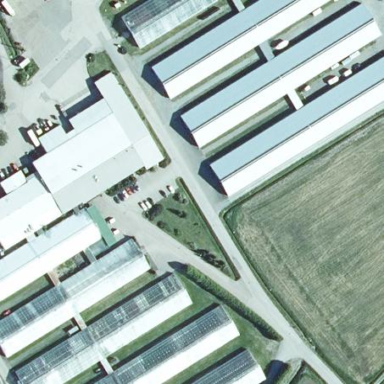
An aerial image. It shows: Greenhouse.